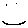
Label: smiley face